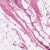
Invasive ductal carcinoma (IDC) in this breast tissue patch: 0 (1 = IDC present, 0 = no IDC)